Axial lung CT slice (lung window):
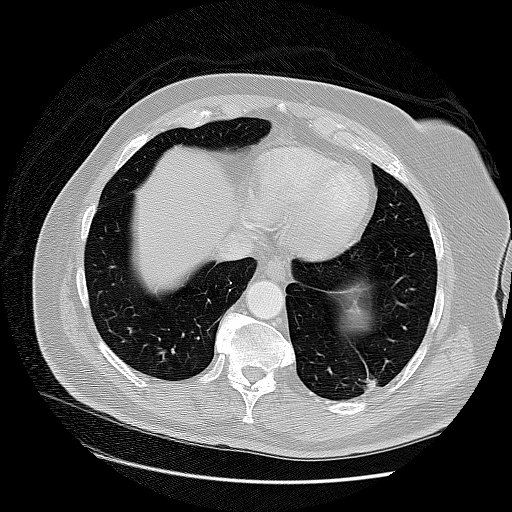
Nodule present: no